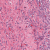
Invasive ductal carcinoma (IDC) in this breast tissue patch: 1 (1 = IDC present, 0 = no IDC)